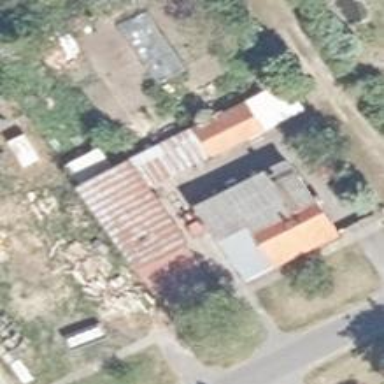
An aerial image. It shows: Gabled roof on residential building.